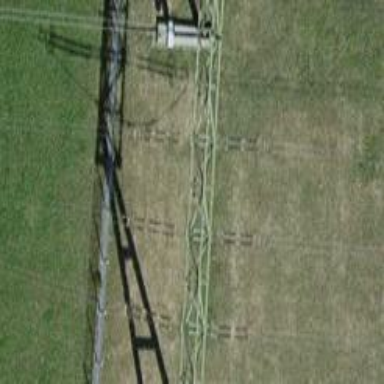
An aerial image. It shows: Power line is depicted.